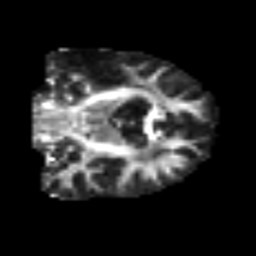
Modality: FA
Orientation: coronal
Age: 71
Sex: male
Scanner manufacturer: siemens
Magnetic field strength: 3 T
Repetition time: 6.1 s
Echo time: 0.101 s